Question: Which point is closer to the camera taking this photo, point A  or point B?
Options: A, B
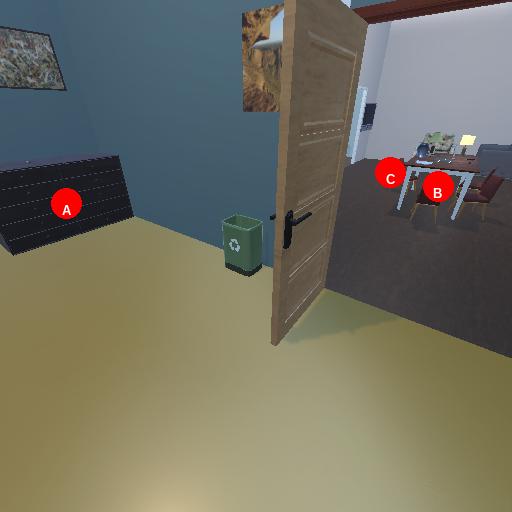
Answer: A